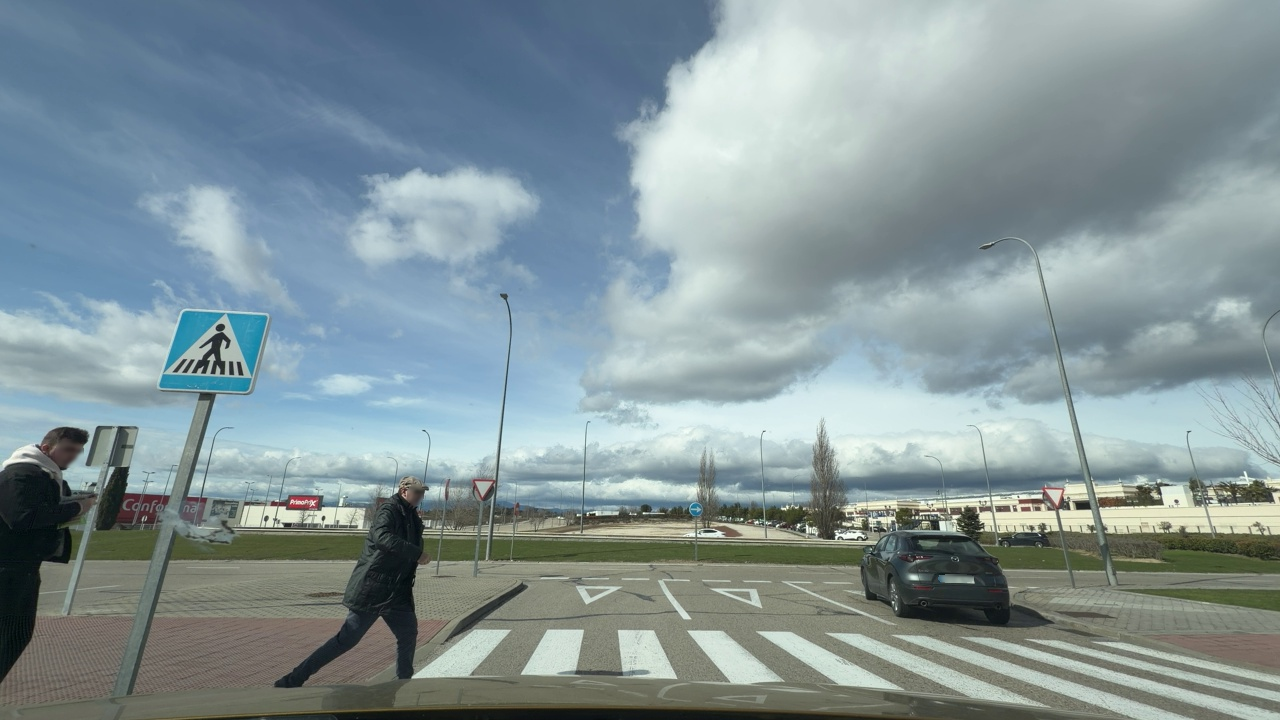
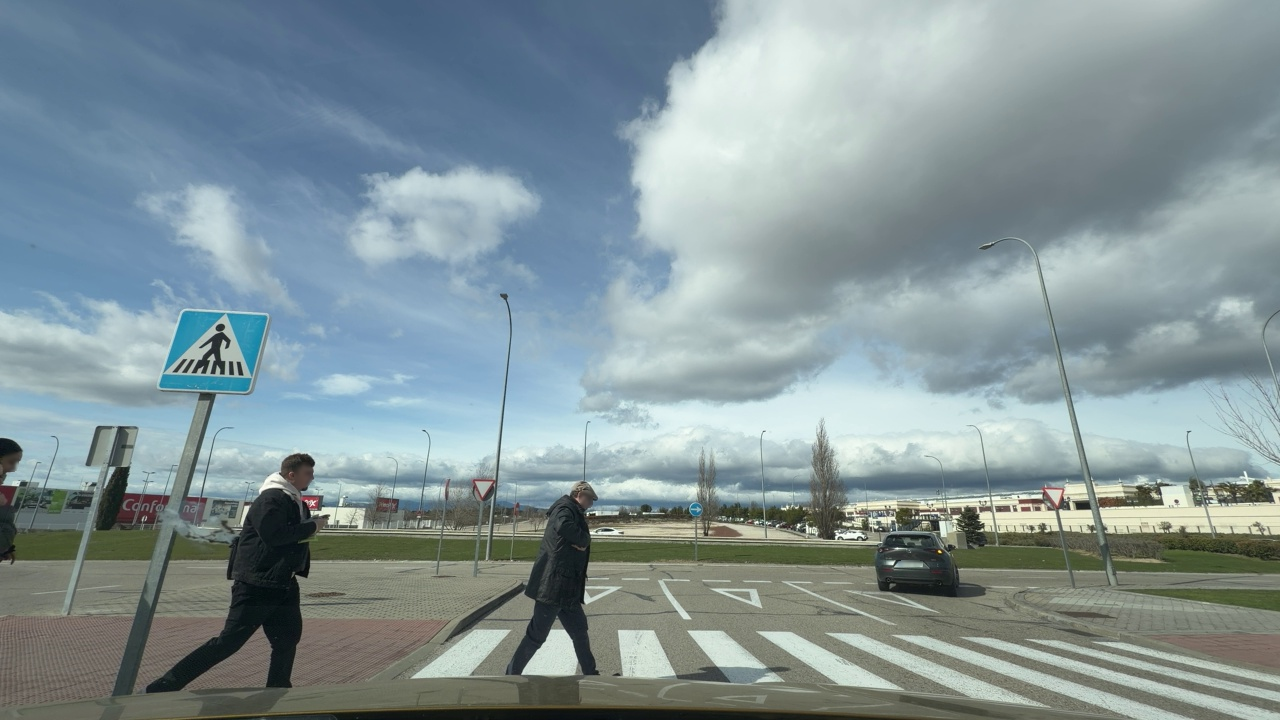
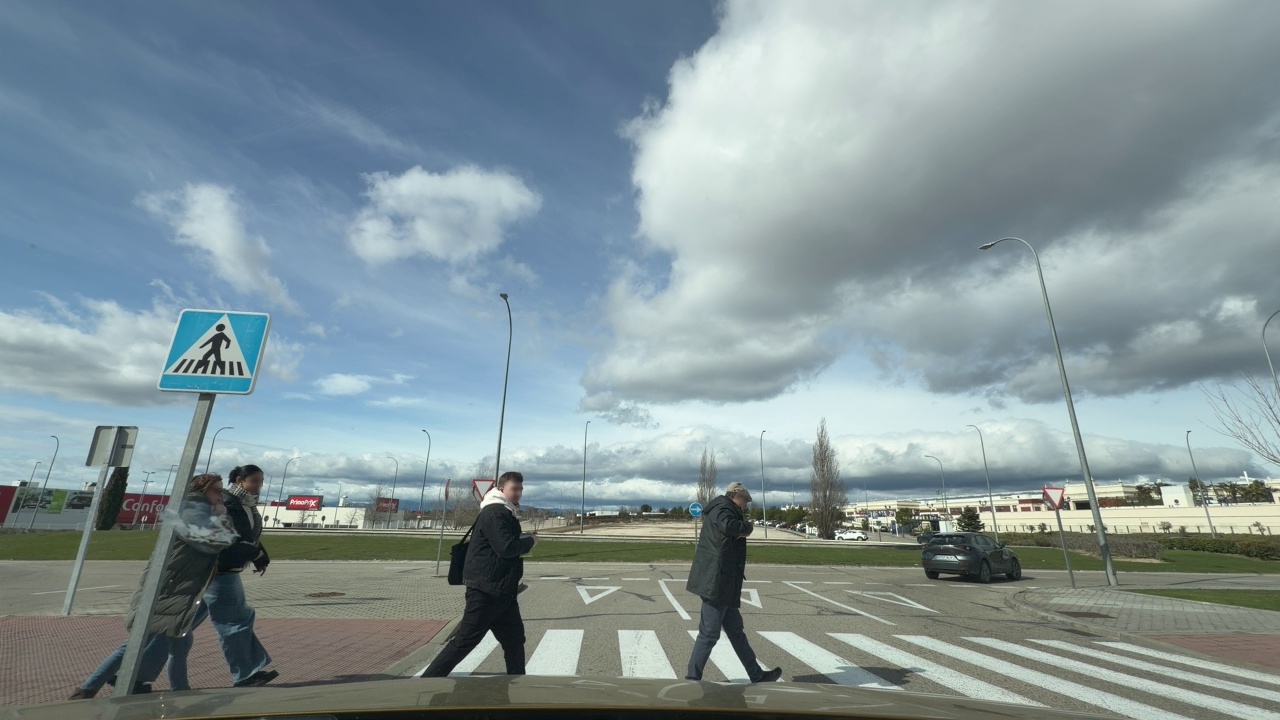
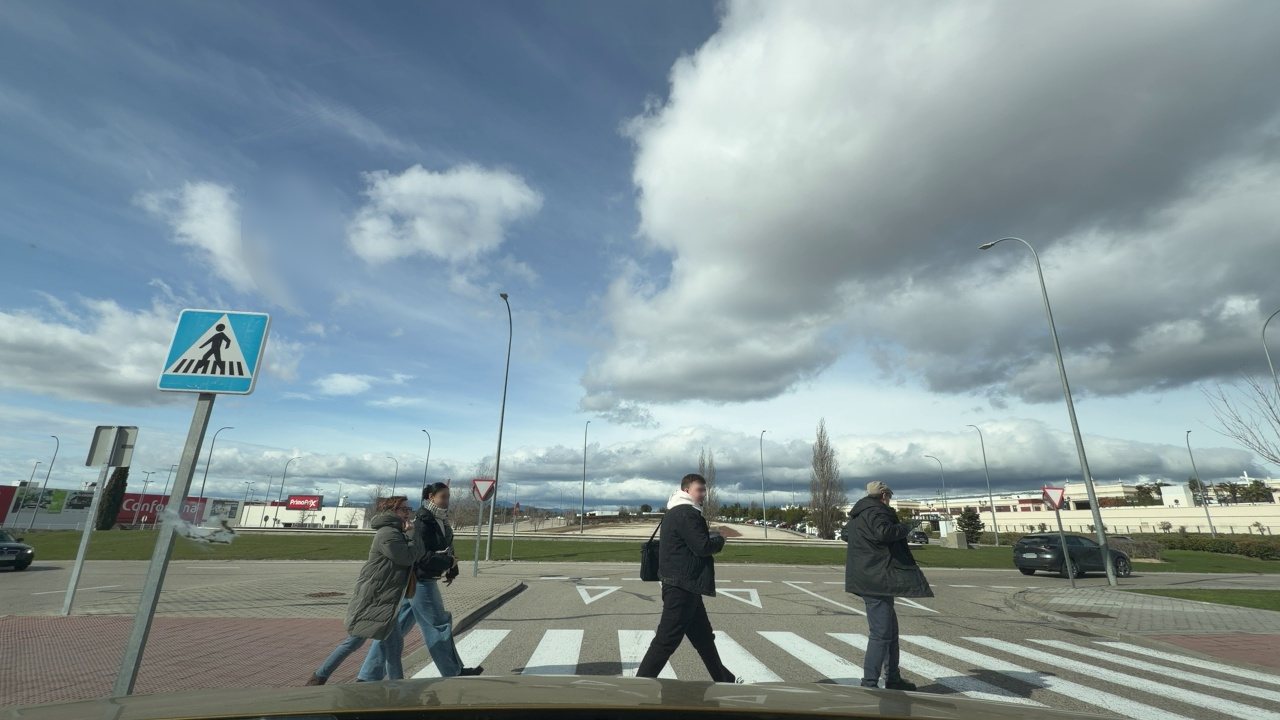
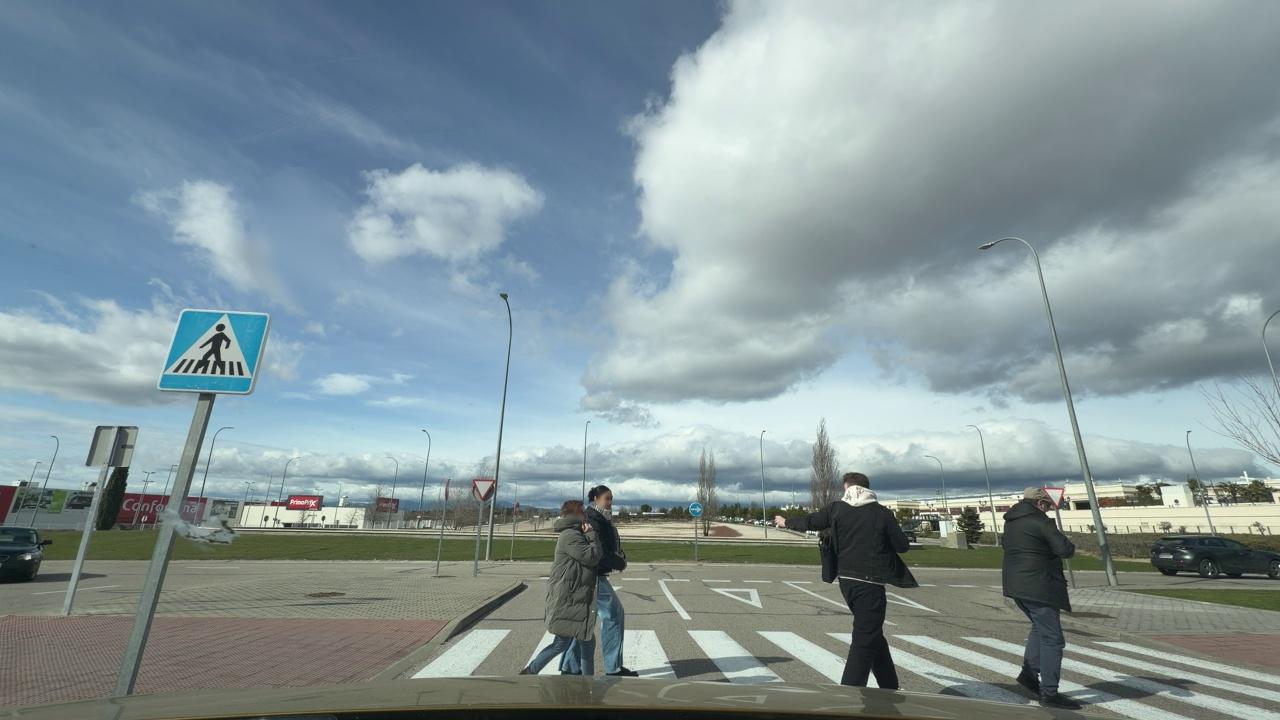
Situation: Pedestrian
Question: Is the ego vehicle traveling on a narrow street with sidewalks or bike lanes directly adjacent to the roadway?
Answer: No
Reasoning: The ego vehicle is currently travelling in a road with multiple wide lanes.

Situation: Pedestrian
Question: Are pedestrians or cyclists moving alongside the ego vehicle on the right side?
Answer: No
Reasoning: The pedestrians observed are crossing the road ahead of the ego vehicle.

Situation: Pedestrian
Question: Could a pedestrian's current path intersect with the trajectory of the ego vehicle?
Answer: Yes
Reasoning: The pedestrians observed are walking perpendicular to the trajectory of the ego vehicle.

Situation: Pedestrian
Question: Are pedestrians or cyclists moving alongside the ego vehicle on the left side?
Answer: Yes
Reasoning: There is a group of pedestrians on the left side of the ego vehicle moving towards the ego vehicle.